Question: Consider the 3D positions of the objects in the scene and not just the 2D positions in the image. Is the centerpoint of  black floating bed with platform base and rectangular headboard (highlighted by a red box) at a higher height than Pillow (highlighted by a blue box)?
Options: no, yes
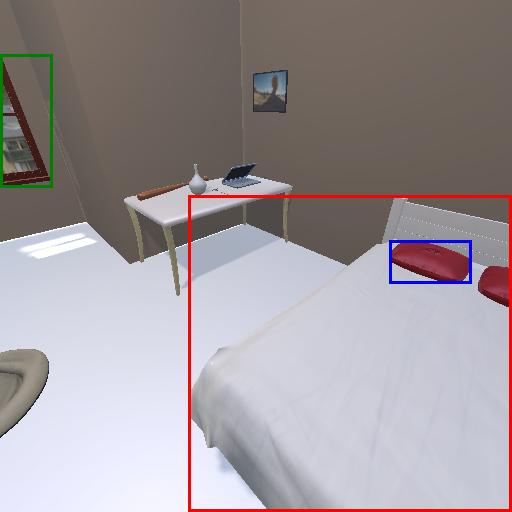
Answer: no